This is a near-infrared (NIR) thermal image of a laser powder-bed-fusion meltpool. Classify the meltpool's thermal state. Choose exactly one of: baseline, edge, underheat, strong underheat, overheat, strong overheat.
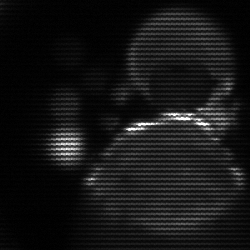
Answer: edge